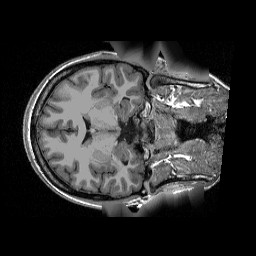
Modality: T1w
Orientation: axial